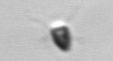
Label: Pyramimonas